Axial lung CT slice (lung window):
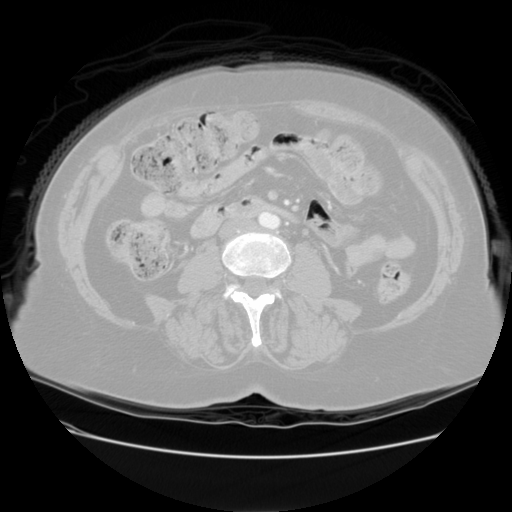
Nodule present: no